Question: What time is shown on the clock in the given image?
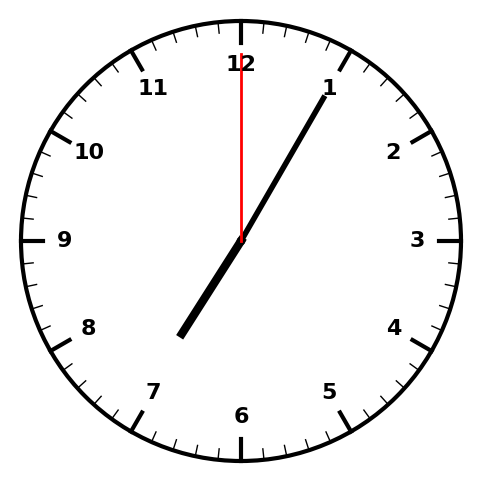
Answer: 07:05:00